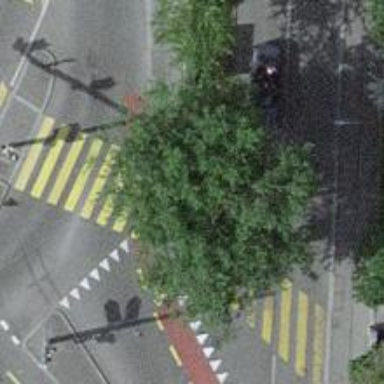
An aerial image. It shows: Kerb barrier.